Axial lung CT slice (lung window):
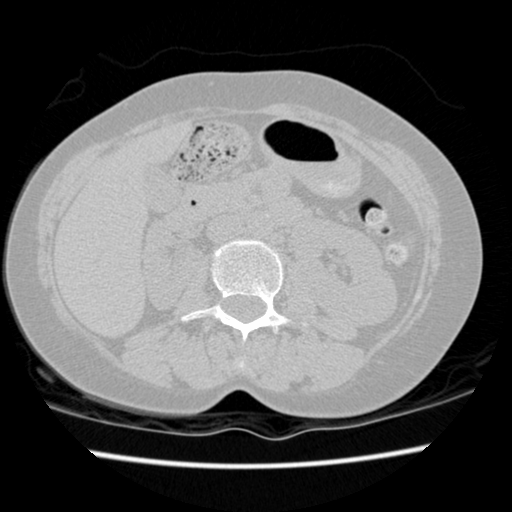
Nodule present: no